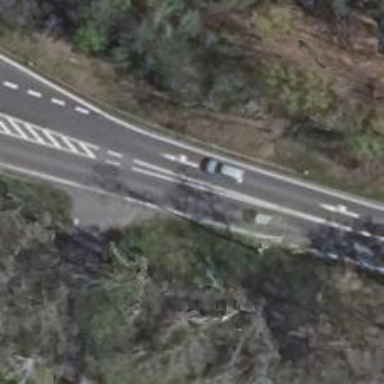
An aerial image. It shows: Primary road with asphalt surface.